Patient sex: F
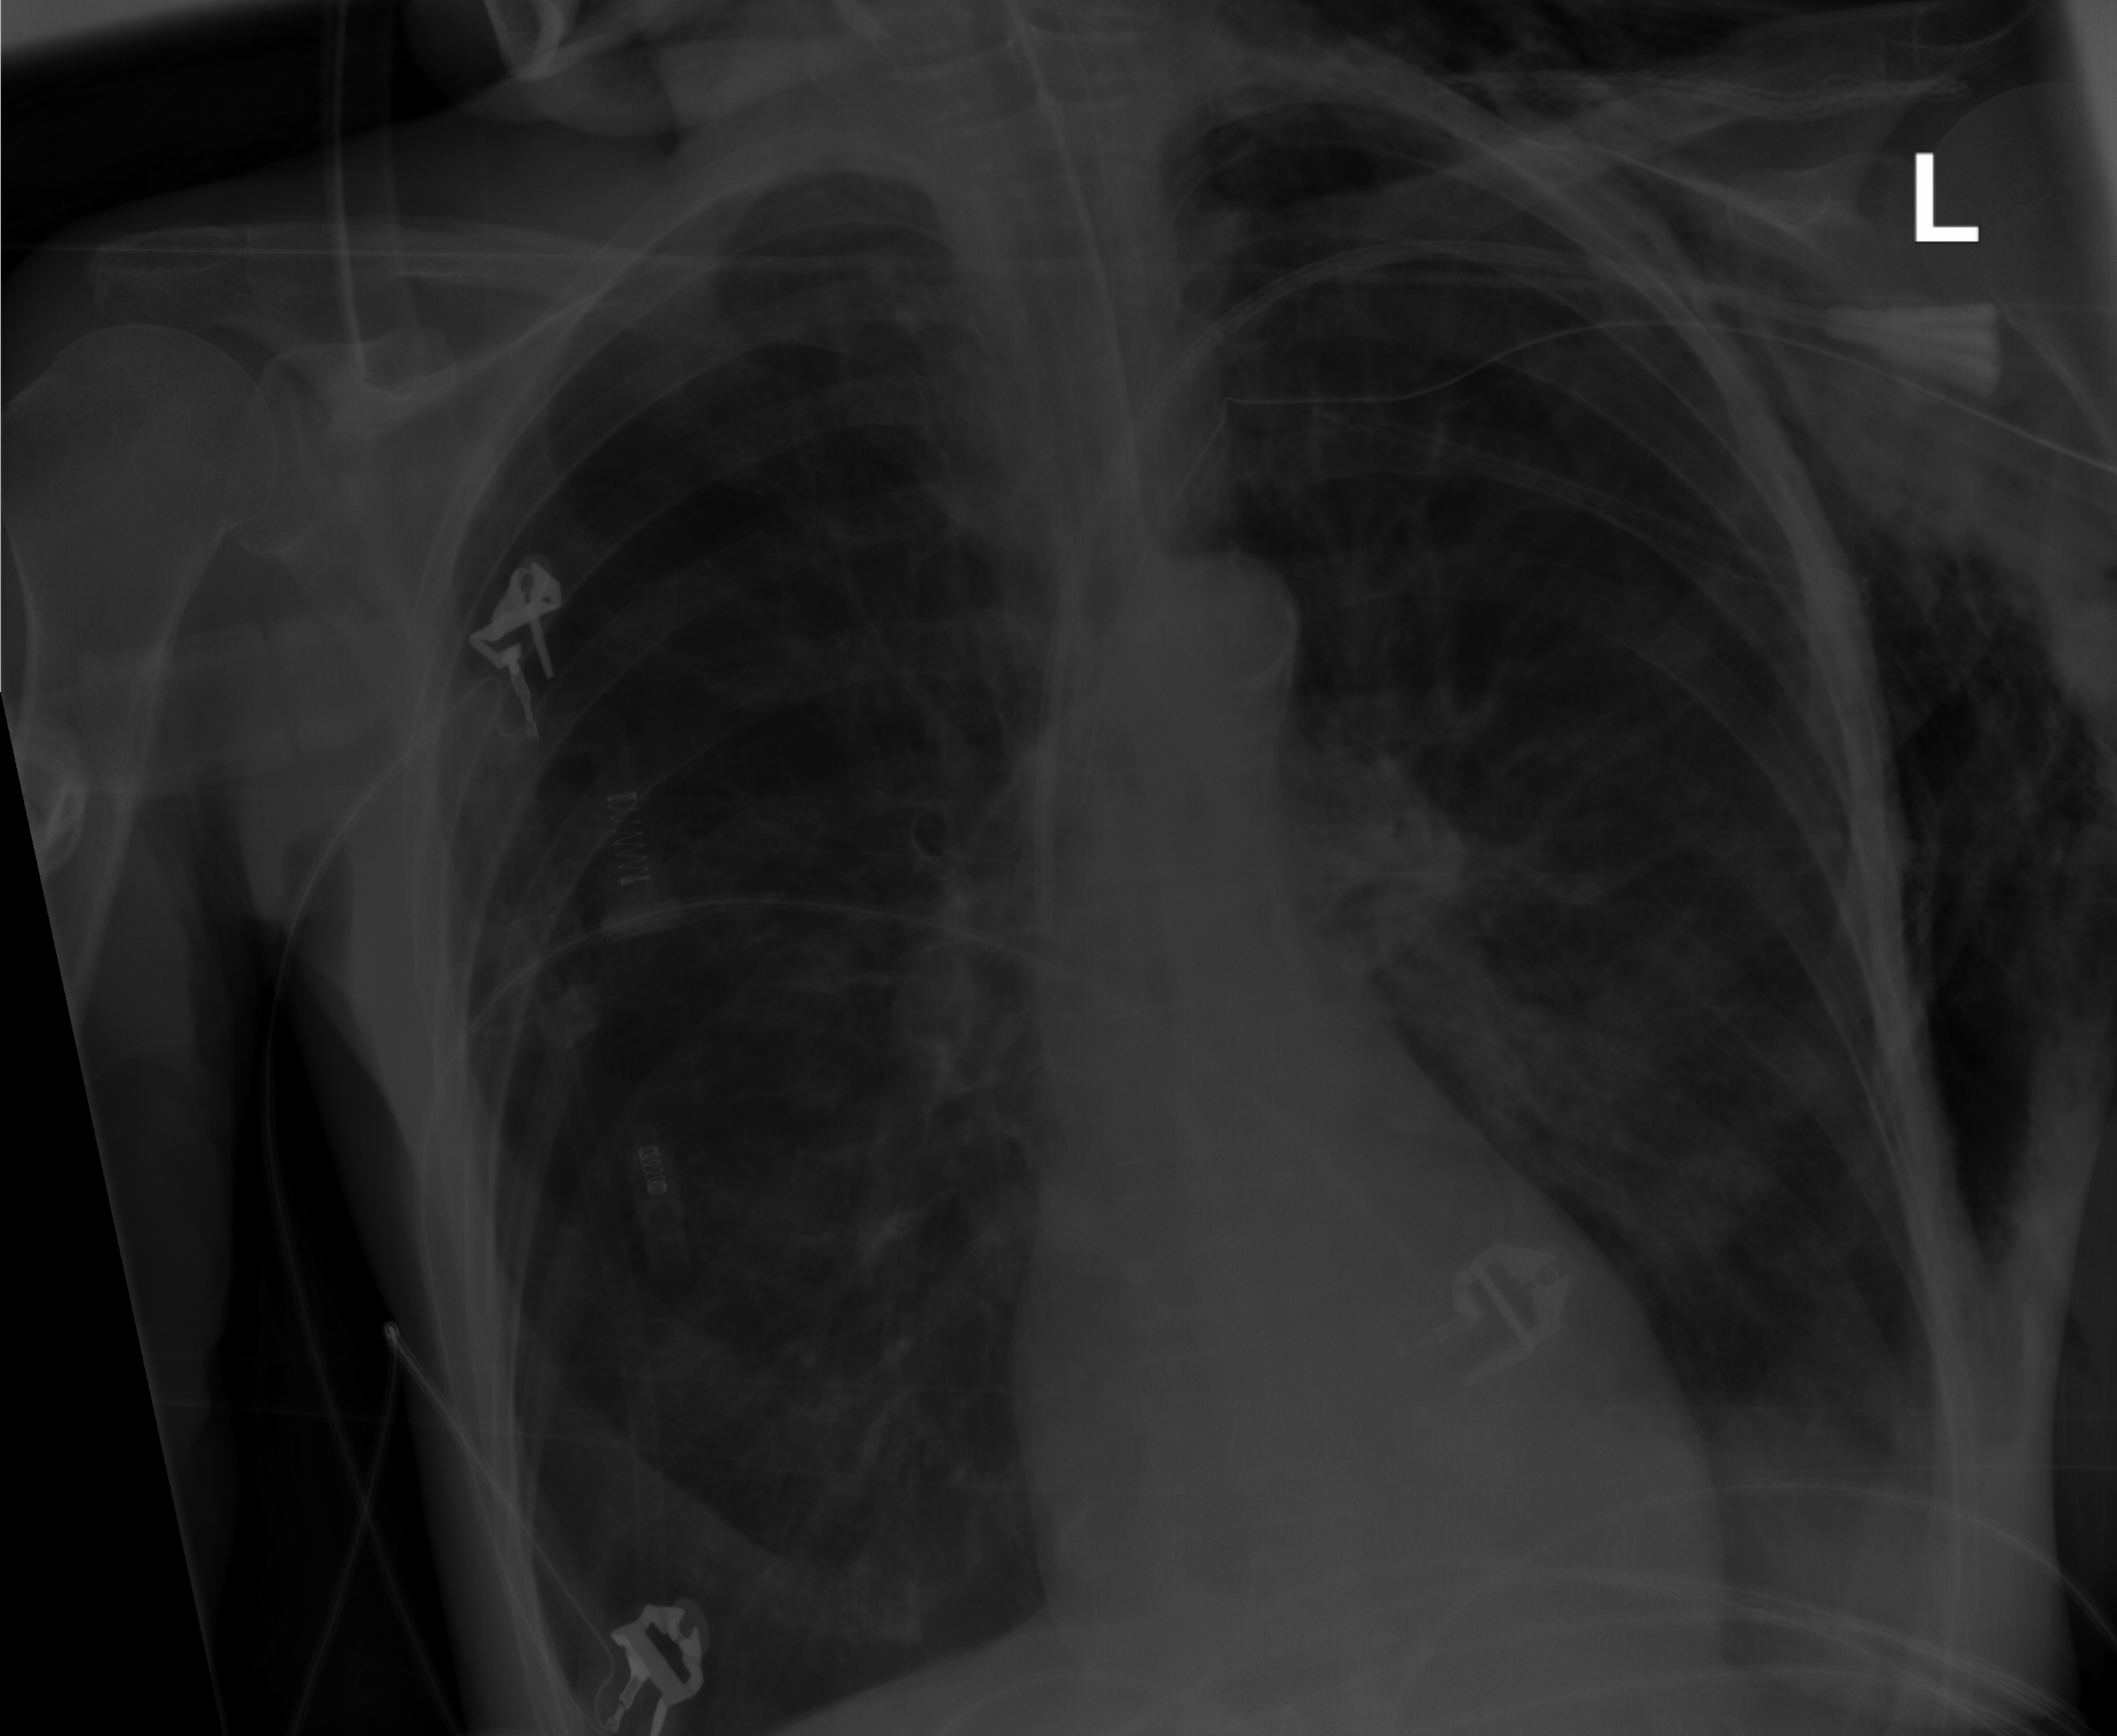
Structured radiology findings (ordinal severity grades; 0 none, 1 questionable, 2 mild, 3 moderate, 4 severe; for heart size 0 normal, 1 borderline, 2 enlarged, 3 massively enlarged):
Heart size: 0
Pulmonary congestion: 0
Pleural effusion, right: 0
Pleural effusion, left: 1
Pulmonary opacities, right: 0
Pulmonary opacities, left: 1
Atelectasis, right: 0
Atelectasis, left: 1